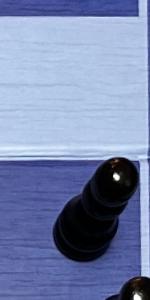
Label: Pawn_Black